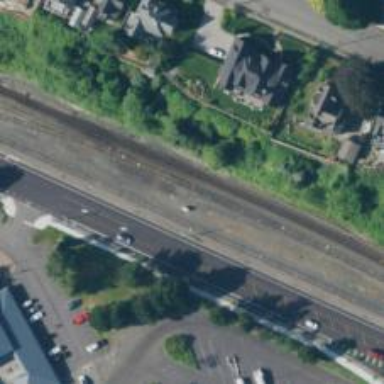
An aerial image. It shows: Railway yard.